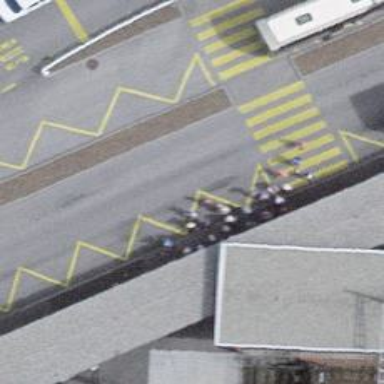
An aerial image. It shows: Bus station serving as public transport station.